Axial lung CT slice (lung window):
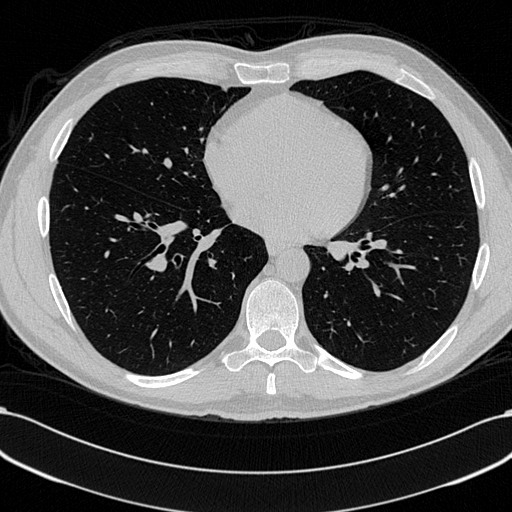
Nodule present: no